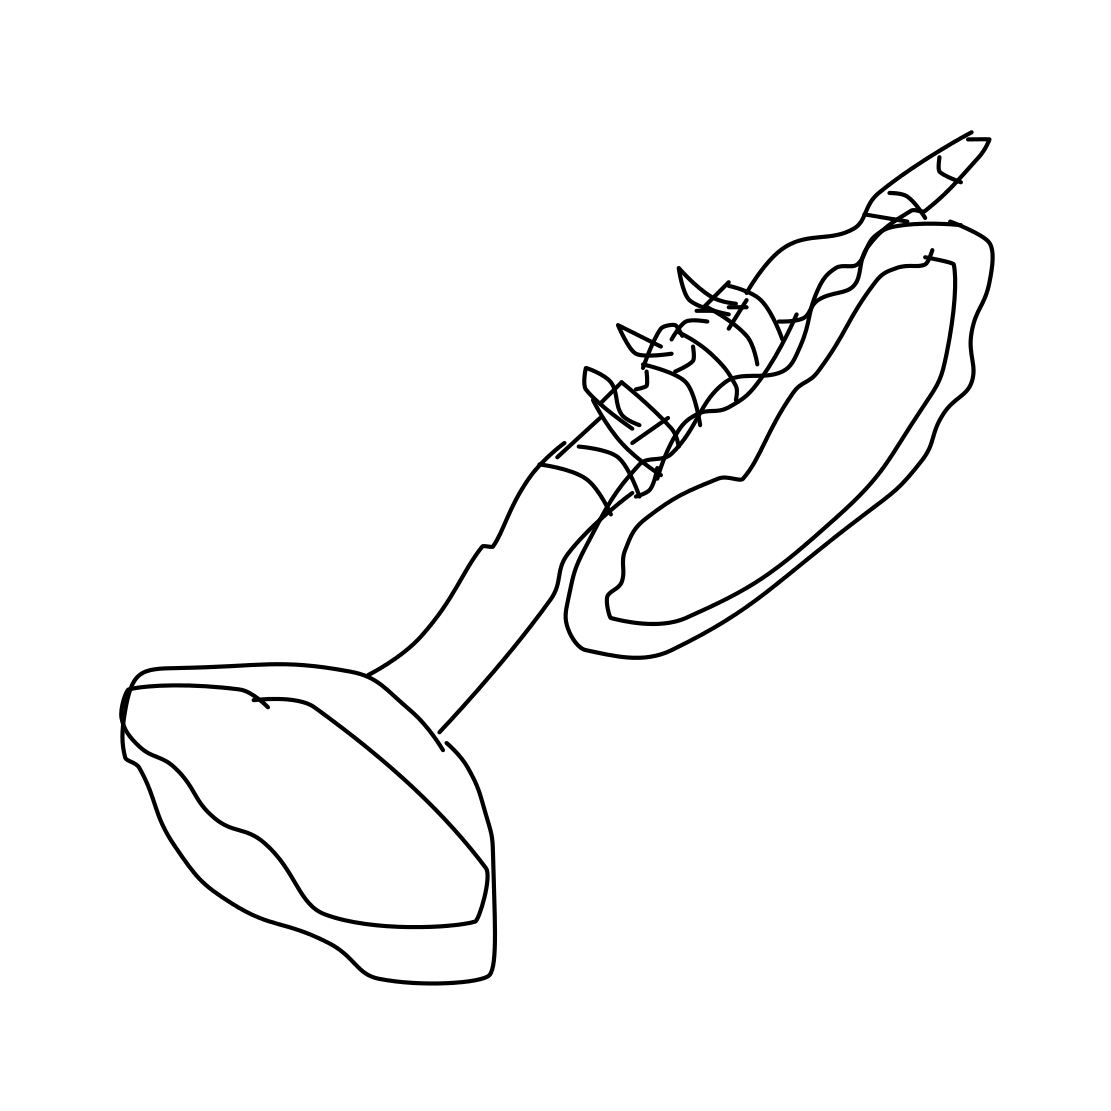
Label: trumpet